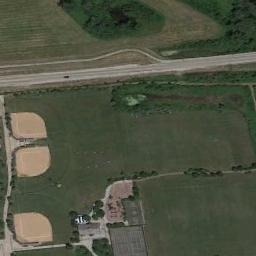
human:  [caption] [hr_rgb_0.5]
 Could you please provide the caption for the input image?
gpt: There is a trail leading to this baseball field .

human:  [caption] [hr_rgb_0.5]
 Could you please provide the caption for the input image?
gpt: There are three baseball diamonds in the middle of grass covered with trees by the road .

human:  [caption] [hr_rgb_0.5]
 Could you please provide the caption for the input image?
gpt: There is a simple baseball diamond in the grass .

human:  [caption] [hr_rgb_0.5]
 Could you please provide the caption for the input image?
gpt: Three baseball diamonds on the lawn with some trees and a road beside .

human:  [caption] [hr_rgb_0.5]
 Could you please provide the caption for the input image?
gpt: The baseball diamond is surrounded by grass .